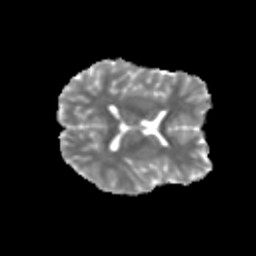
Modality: MD
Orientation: axial
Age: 19
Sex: female
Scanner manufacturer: siemens
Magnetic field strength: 3 T
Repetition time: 3.5 s
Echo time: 0.125 s